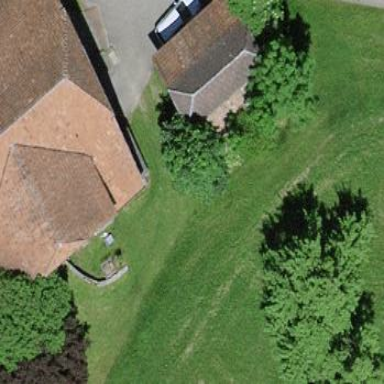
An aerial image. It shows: Barn.